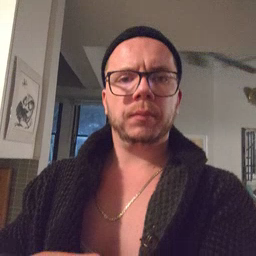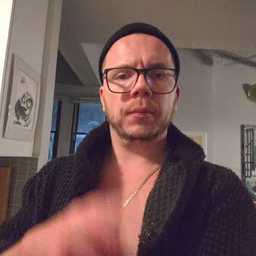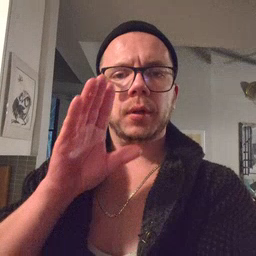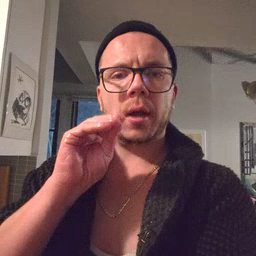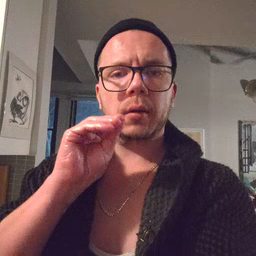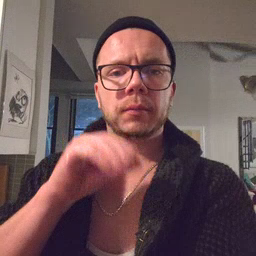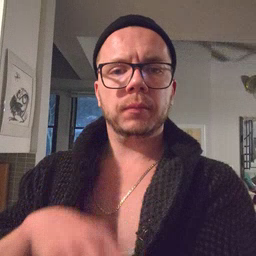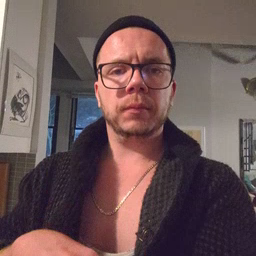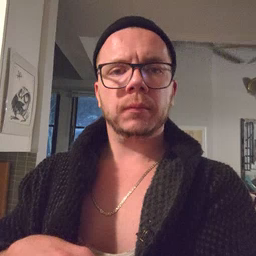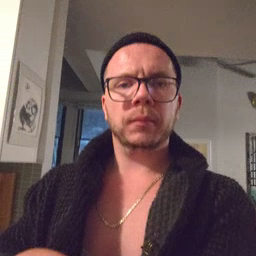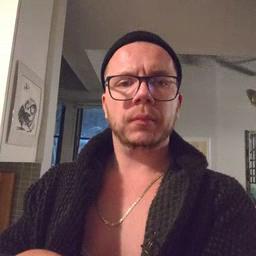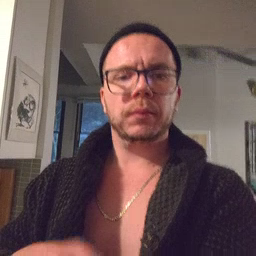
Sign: duck